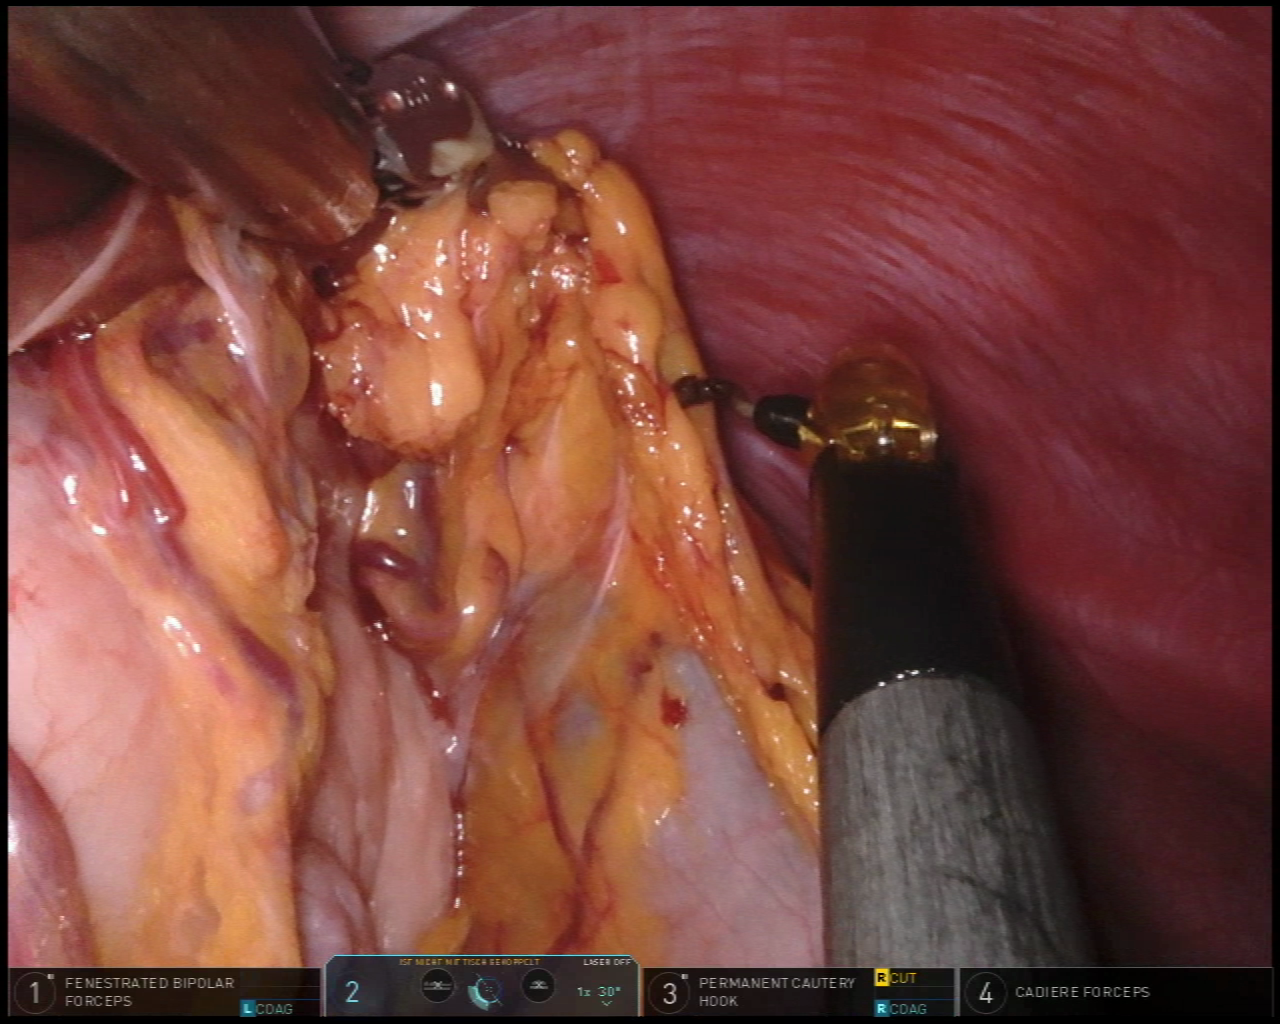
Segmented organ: abdominal_wall
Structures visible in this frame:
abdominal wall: yes
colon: yes
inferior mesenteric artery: no
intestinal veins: no
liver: yes
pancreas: no
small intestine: no
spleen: no
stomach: yes
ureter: no
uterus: no
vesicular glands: no